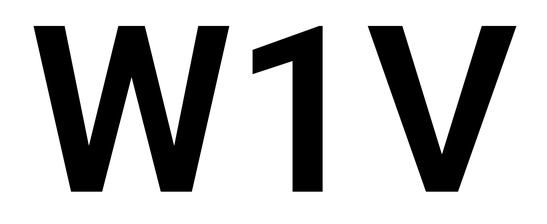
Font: Roboto_SemiBold